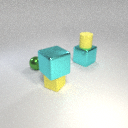
small yellow metal cube below large cyan metal cube